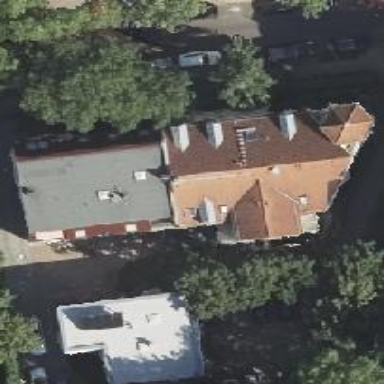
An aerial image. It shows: Building consisting of apartments with double saltbox roof shape.